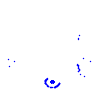
Particle: electron